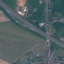
Label: Highway